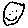
Label: smiley face